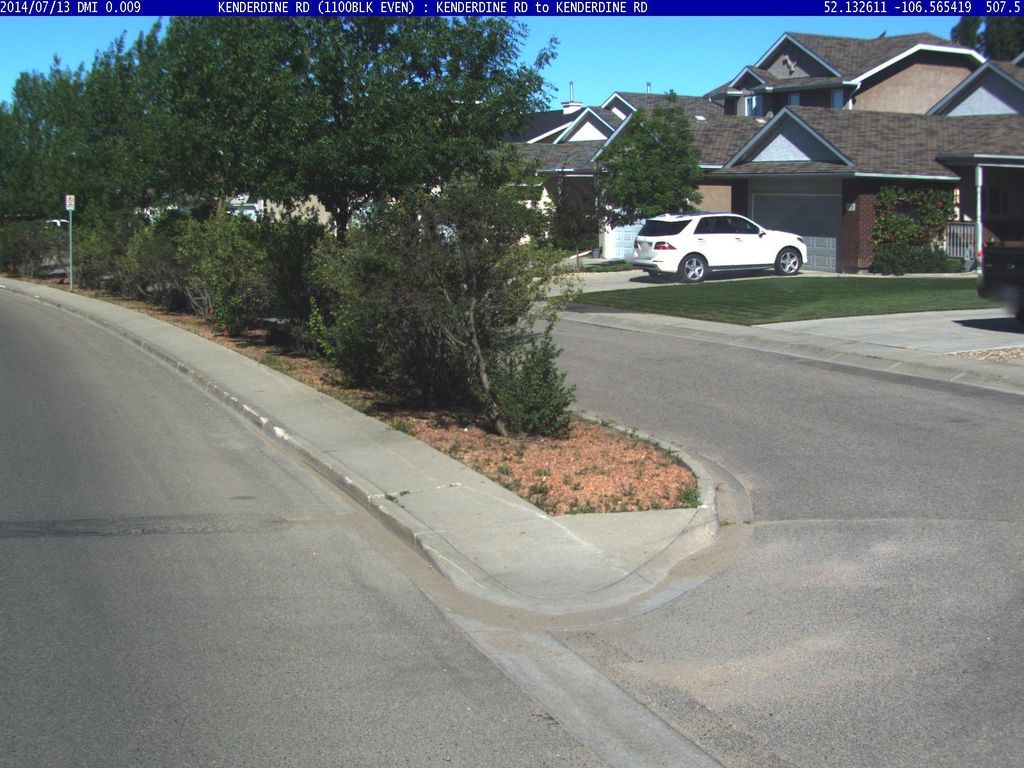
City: saskatoon